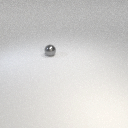
small gray metal sphere